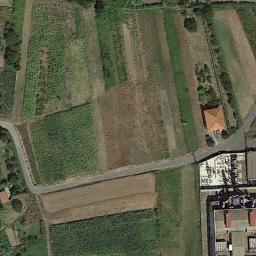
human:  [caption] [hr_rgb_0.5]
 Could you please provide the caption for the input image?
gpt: Some rectangular farmlands of different colors and sizes are on the ground and some houses are surrounded by these farmlands .

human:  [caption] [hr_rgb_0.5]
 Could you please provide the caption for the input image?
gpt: There are some buildings beside rectangular farmlands .

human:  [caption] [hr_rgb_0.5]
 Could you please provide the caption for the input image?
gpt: There are some light green and bare rectangular farmland .

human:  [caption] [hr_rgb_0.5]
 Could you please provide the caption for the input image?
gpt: Many dark green, light green, and tan mixed rectangular farmlands of different sizes with buildings next to them .

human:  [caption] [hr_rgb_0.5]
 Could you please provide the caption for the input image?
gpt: There are some buildings beside the rectangular farmlands .